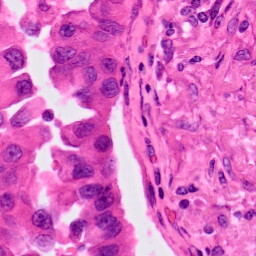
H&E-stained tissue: Lung